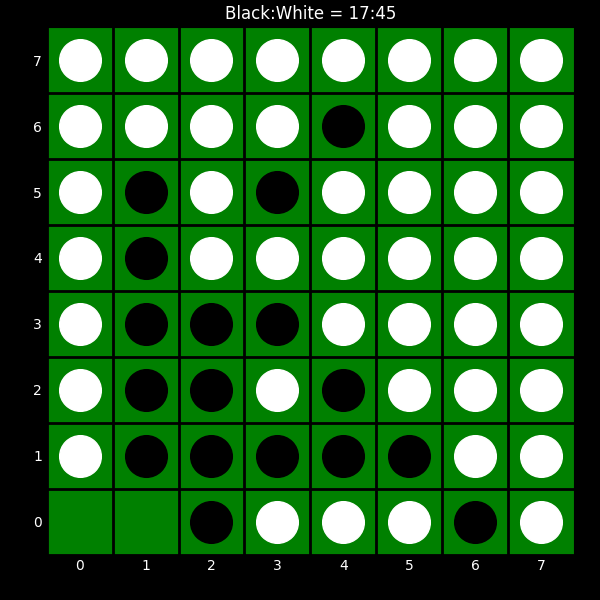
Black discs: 17
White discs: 45